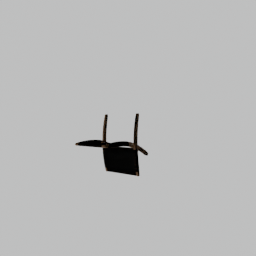
Label: furniture